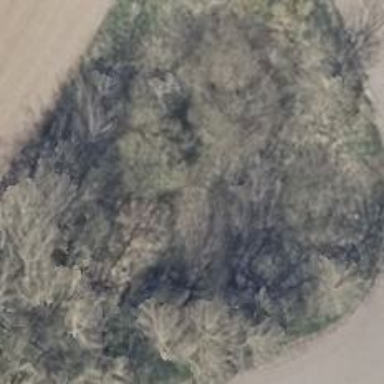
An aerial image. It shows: Patch of scrub vegetation.